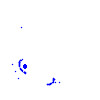
Particle: electron